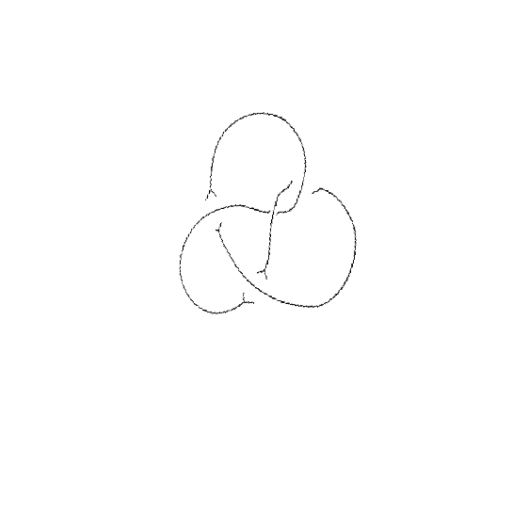
Crossing number: 4